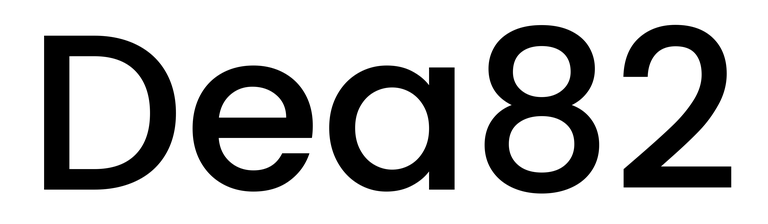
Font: Poppins-Medium